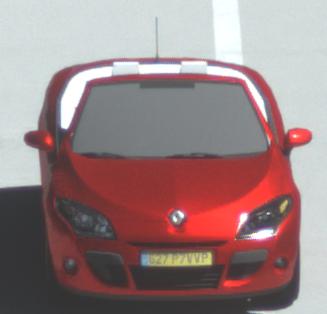
Make: Renault
Model: Mégane Coupé-Cabriolet 1.6 16V 110
Detailed model: Mégane (III) Coupé-Cabriolet
Model produced from: 2010/06
Model produced until: 2013/03
Doors: 2
Color: red
Road condition: dry road
Daytime: midday
Contrast: high contrast